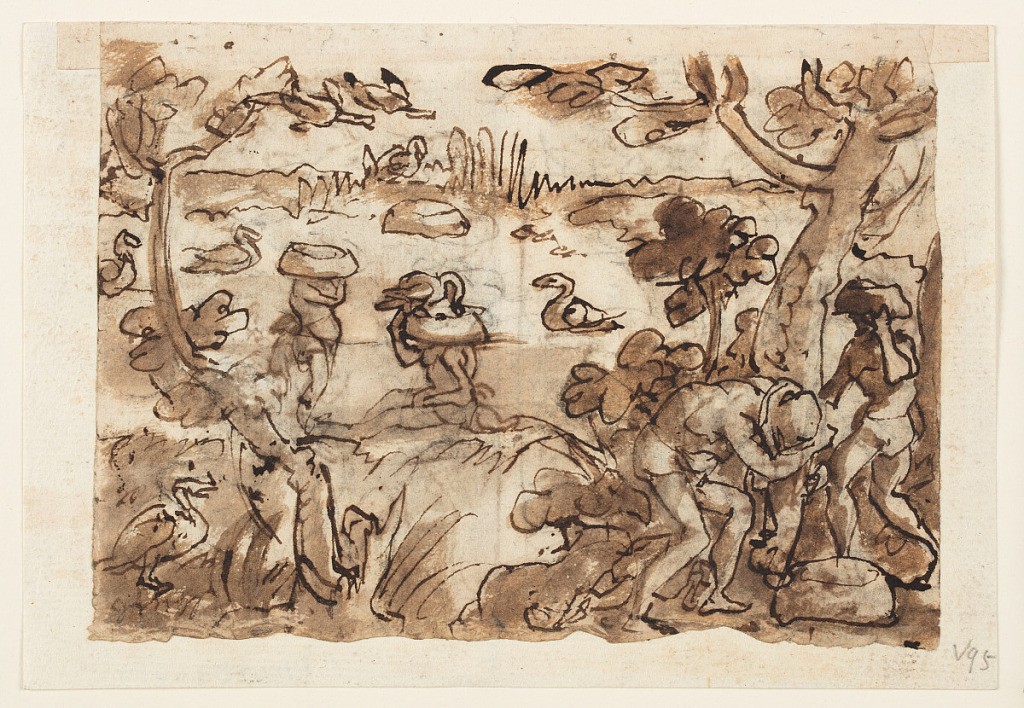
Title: Hunting Ducks using Pumpkins in the West Indies
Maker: Jan van der Straet, called Stradanus, Flemish, 1523–1605
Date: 1596 or before
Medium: Recto: pen and brown ink, brush and brown wash over black chalk on laid paper Verso: pen and brush and brown ink over black chalk, with corrections by the artist in white opaque paint, on laid paper
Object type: Drawing
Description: Recto: Hunters swim wearing headpieces made of pumpkins carved to resemble ducks. They use their disguise to trick and trap birds. At left, on the shore, two hunters are shown putting the pumpkins on their heads.

Verso, above: In the foreground, two crocodiles appear at the shore of a river, lured by hunters who in the background use pigs as bait.

Verso, below: Two tigers, confused by mirrors, are about to climb into a trap. Hunters observe from the background.